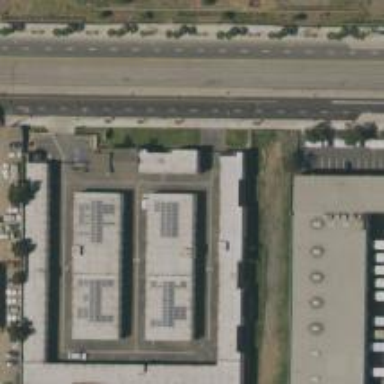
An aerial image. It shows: Warehouse building used for storing goods.